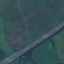
Land use / land cover class: Highway